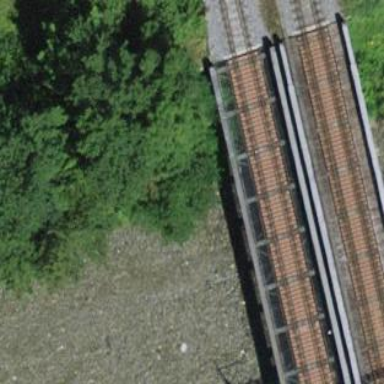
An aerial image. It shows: Man-made bridge.